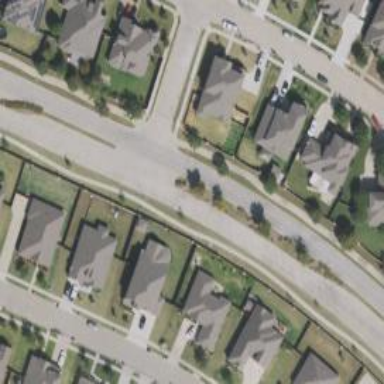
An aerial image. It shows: Residential road.